Question: I'm designing a database and I have a user table with users, and a group table with user's group.
These groups will have a (a user that has created it), and a set of users that are part of the group (like a Whatsapp group).
To represent this I have this design:

'owner''Group' Maybe I can add an 'owner' column on 'Group' table I can know easily the group's owner.
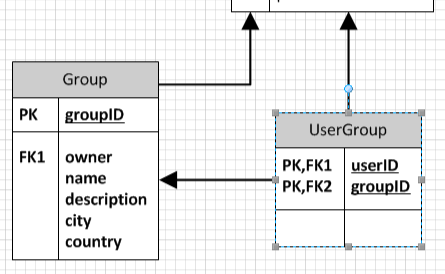
Answer: If you don't add the 'owner' in the 'group' then where are you going to add it? The only way I see apart from this is adding a boolean 'isowner' to the 'usergroup'. Anyway, this would not make sense if there will only be 1 owner. If there can be 'N' owners then that would be the way to go.